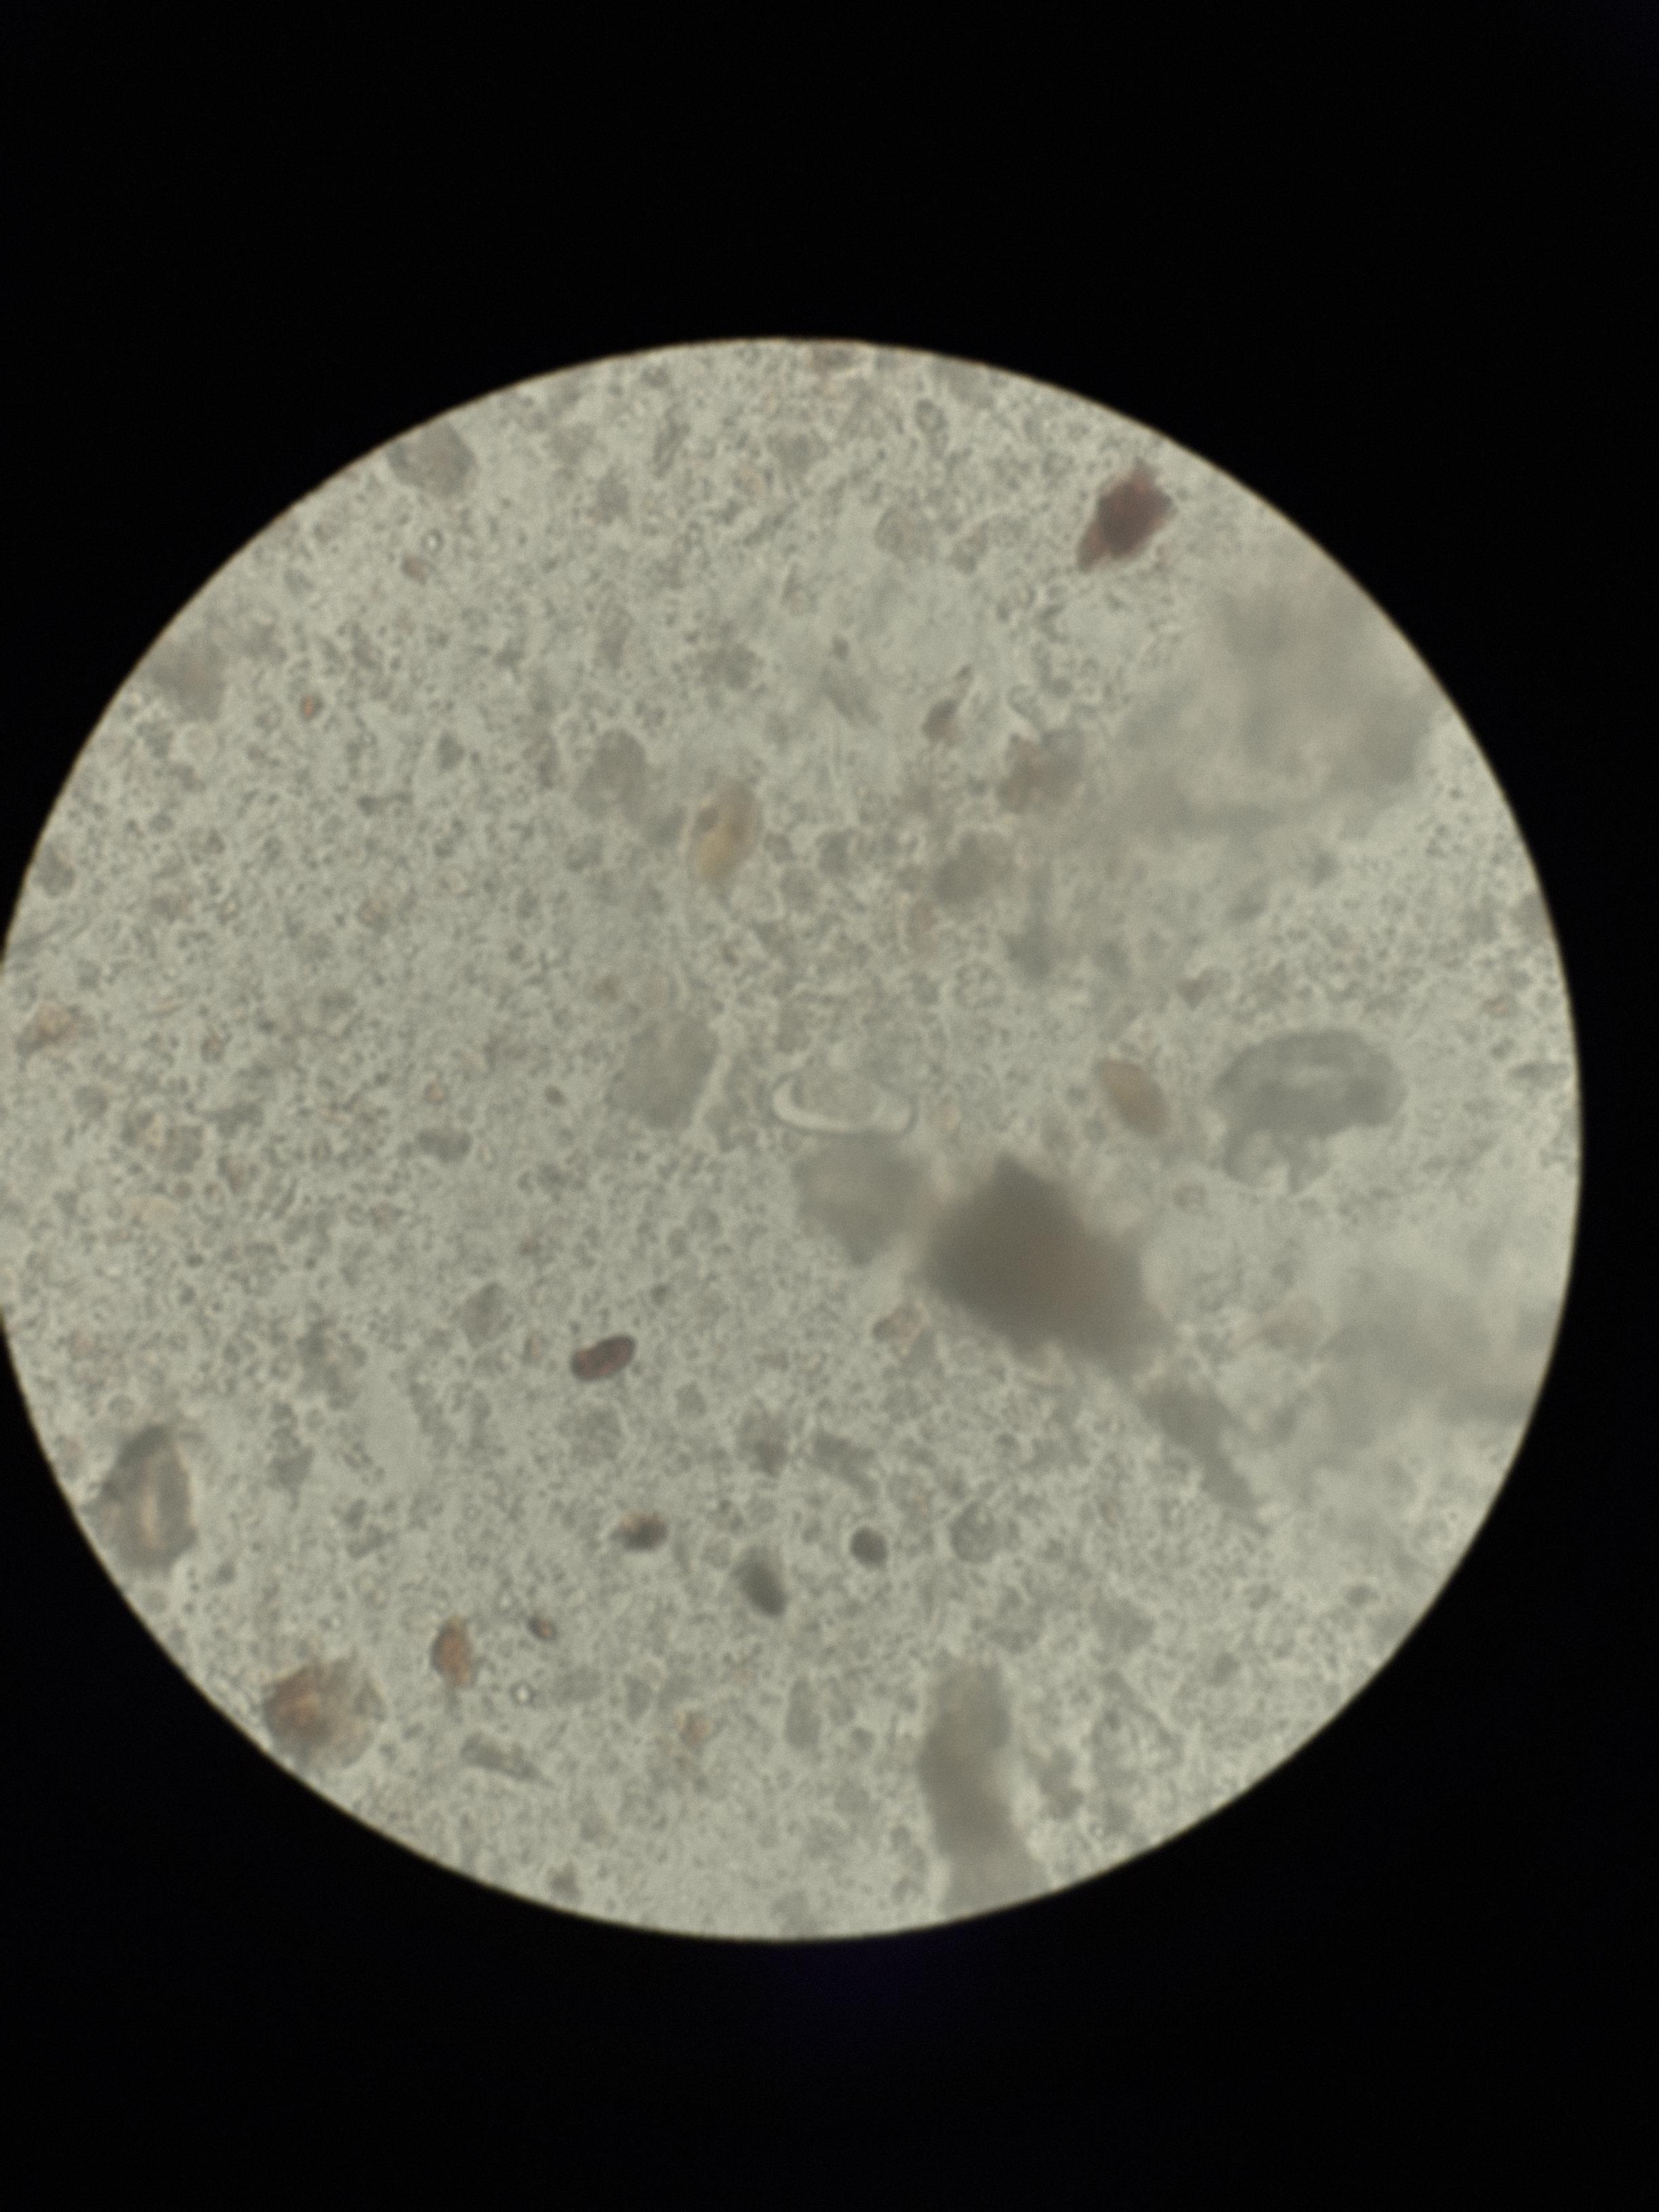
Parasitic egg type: Enterobius vermicularis